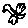
Label: bird